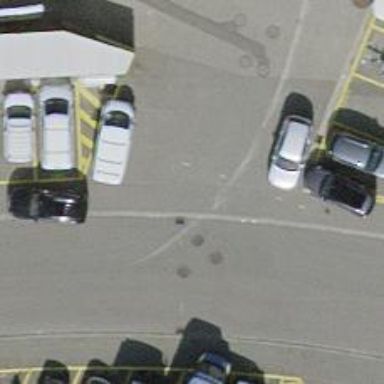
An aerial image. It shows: Asphalt parking aisle off service road.